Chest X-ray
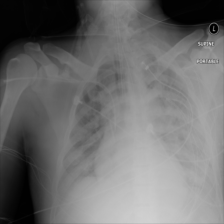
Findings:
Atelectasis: negative
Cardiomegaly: negative
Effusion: negative
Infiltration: positive
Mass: negative
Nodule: negative
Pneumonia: negative
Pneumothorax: negative
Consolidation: negative
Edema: negative
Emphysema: negative
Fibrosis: negative
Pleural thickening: negative
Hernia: negative